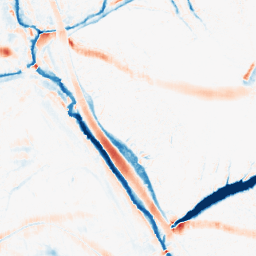
Category: morphological
Decomposition family: morphological_ellipse
Decomposition parameters: operation: average
width: 20
height: 10
Upsampling method: linear_exact
Upsampling parameters: scale: 4
Upsampling scale: 4